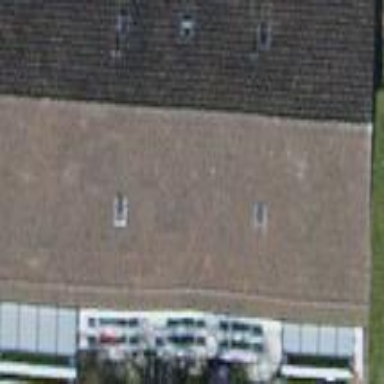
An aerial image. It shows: Gabled roof apartment building with tile roofing.